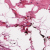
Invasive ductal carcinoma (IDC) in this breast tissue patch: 0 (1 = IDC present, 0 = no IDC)